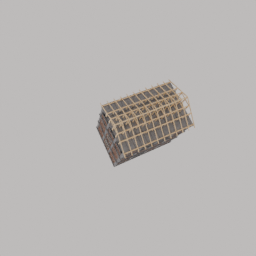
Label: architecture